Question: As shown below image i have problem to calculated specific fields total.
I want to just calculate only two cells value like
cell and opening, purchase, sales are all from Type Group.
Please tell me the Expression or tips.

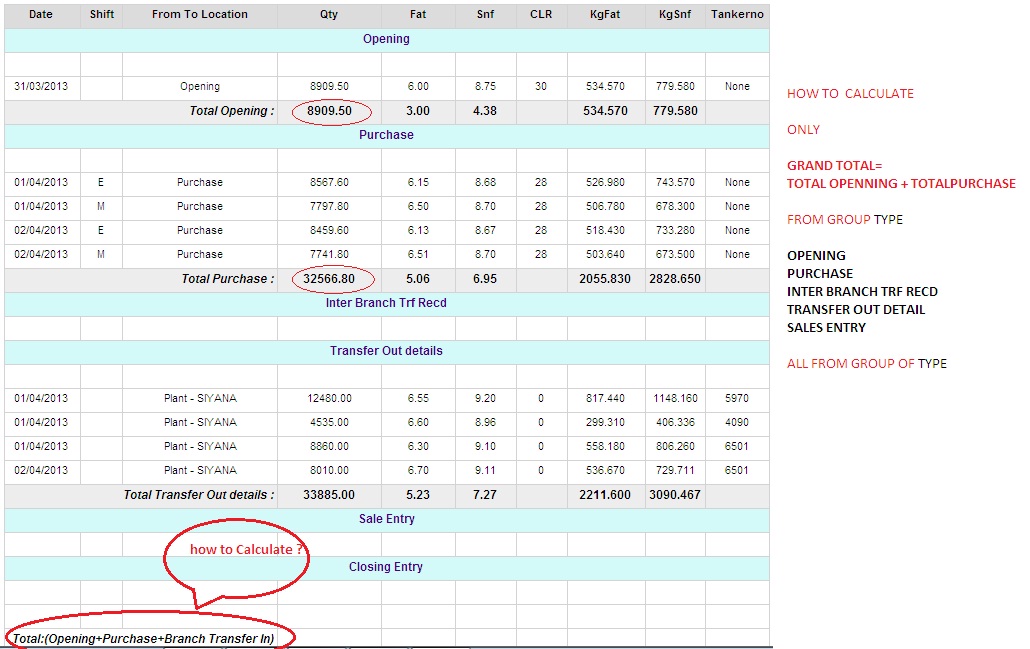
Answer: It's hard to tell without seeing your DataSet/report, but the expression would be similar to:
'''
=Sum(IIf(Fields!Type.Value = "OPENING" or Fields!Type.Value = "PURCHASE"
, Fields!qty.Value
, Nothing)
'''
This will take a 'SUM' of all values, but it will ignore any rows that don't match the types you're specifying, i.e. and .
The most import thing is to make sure the expression is in the correct Scope, i.e. if you're grouping by the expression should be applied outside of that group Scope to make sure the expression is considering all the required rows.